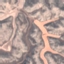
Land use / land cover: HerbaceousVegetation